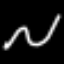
Label: squiggle